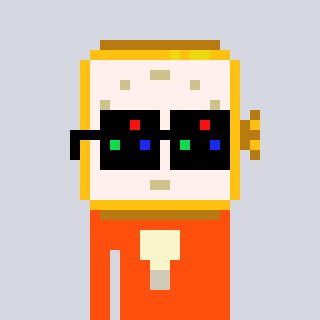
a pixel art character with square black sunglasses, a watch-shaped head and a orange-colored body on a cool background